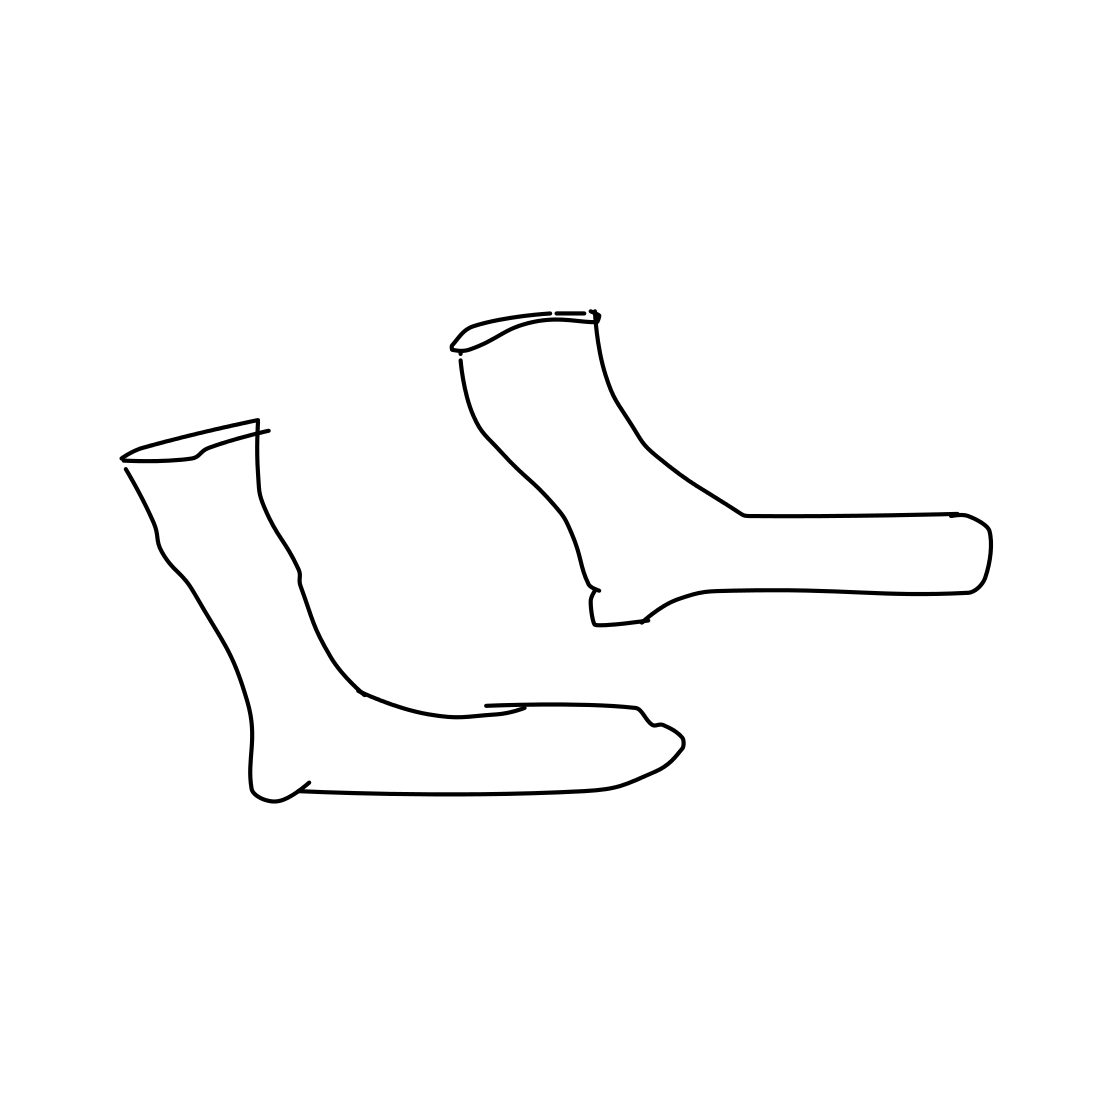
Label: socks